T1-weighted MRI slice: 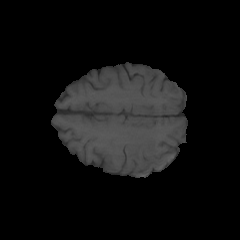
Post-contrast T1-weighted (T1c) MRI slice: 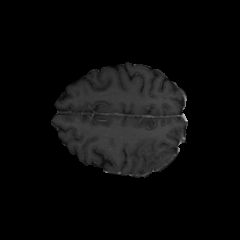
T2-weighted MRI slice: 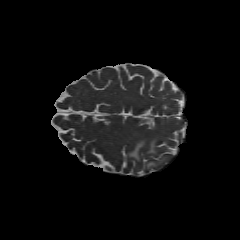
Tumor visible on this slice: yes